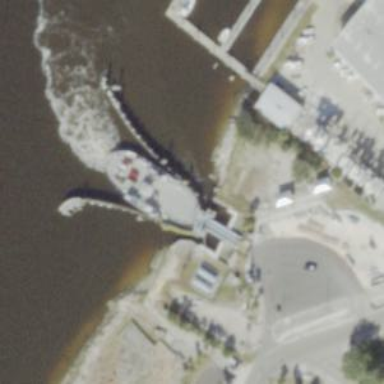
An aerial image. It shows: Primary ferry.